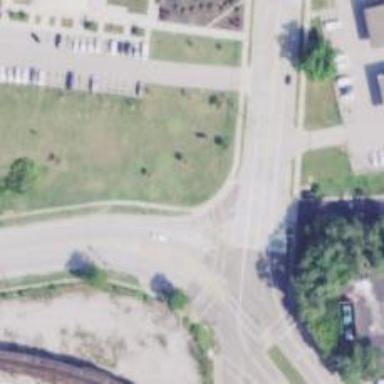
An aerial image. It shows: Uncontrolled footway crossing marked with lines.